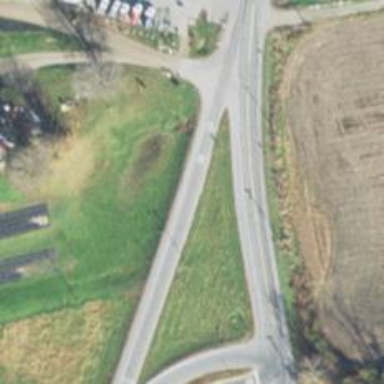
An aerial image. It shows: Trunk link highway with asphalt surface.